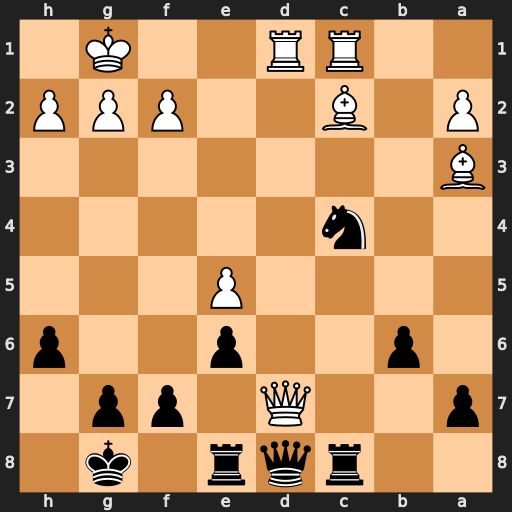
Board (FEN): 2rqr1k1/p2Q1pp1/1p2p2p/4P3/2n5/B7/P1B2PPP/2RR2K1
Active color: b
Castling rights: -
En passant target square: -
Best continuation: Qxd7 Rxd7 Nxa3